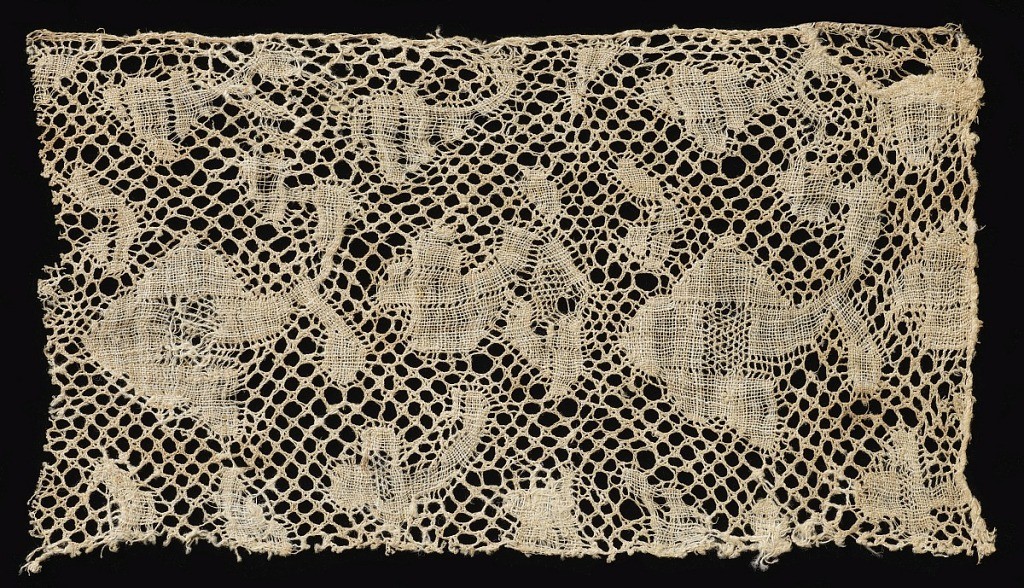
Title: Fragment
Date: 17th century
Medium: linen Technique: bobbin lace (Binche style with Binche ground)
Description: Binche-style fragment with a large-scale floral design. Cinq trous ground.